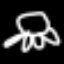
Label: octagon